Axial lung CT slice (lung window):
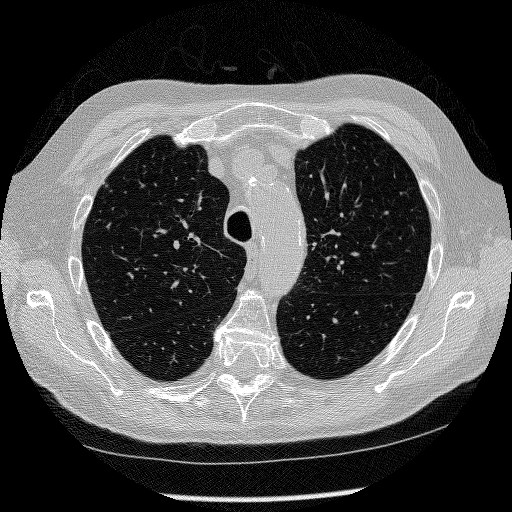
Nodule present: no